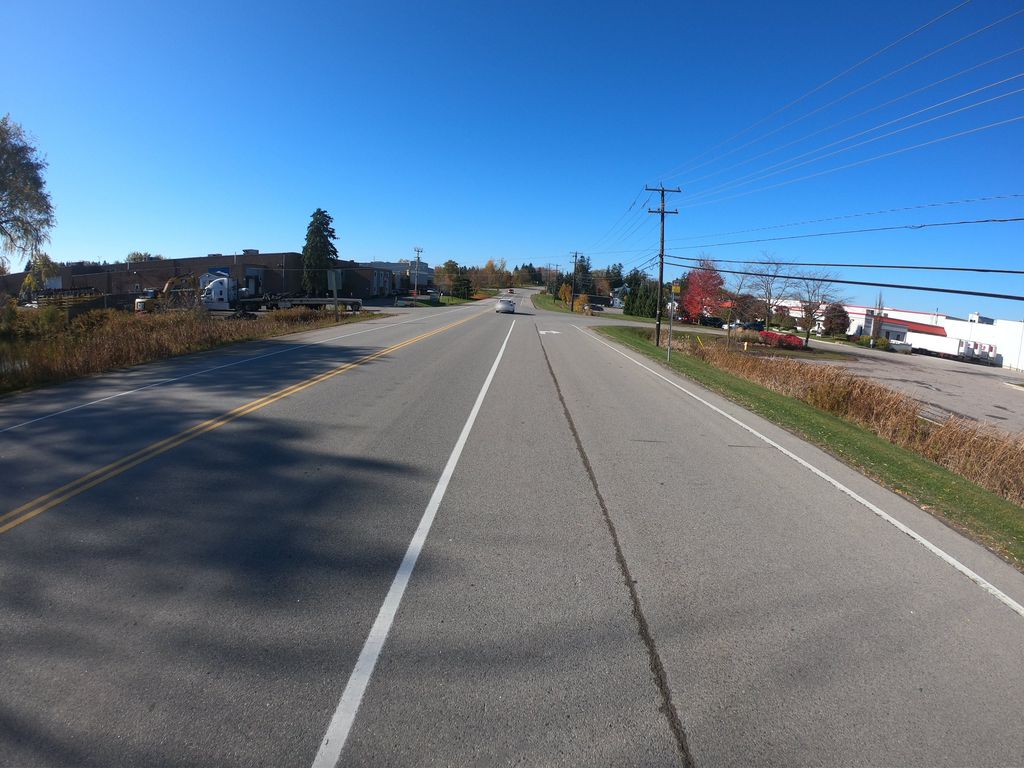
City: kitchener-waterloo